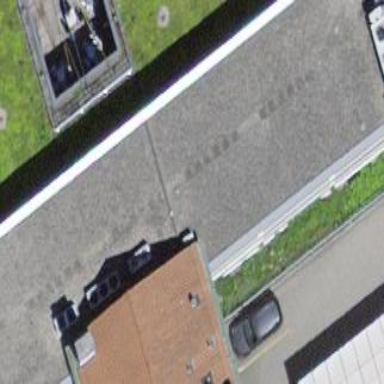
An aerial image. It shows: Building part with flat roof.